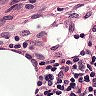
Metastatic tissue present: no